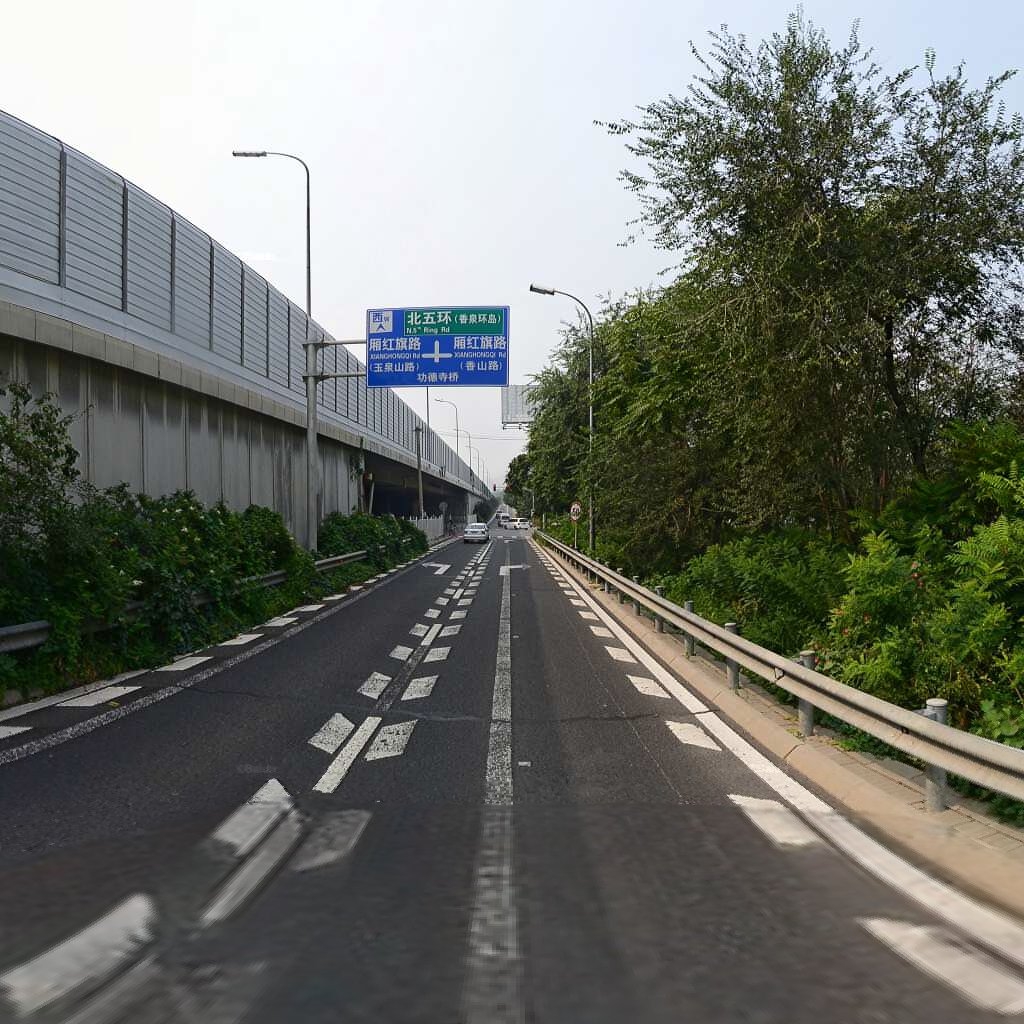
Region: Haidian
Road damage annotations: transverse patch